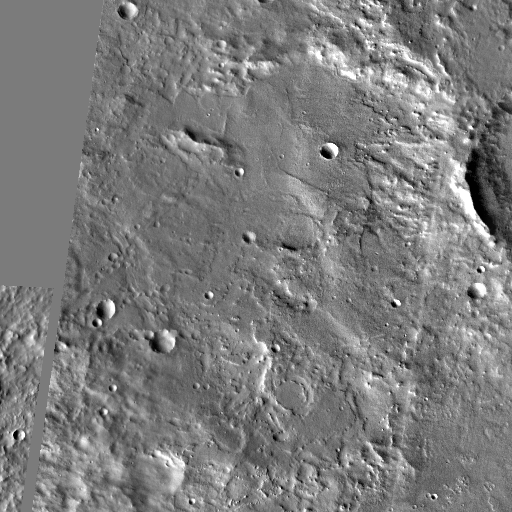
Crater classes present: Background, Other, Buried, Secondary